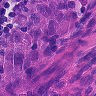
Metastatic tissue present: yes